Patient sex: M
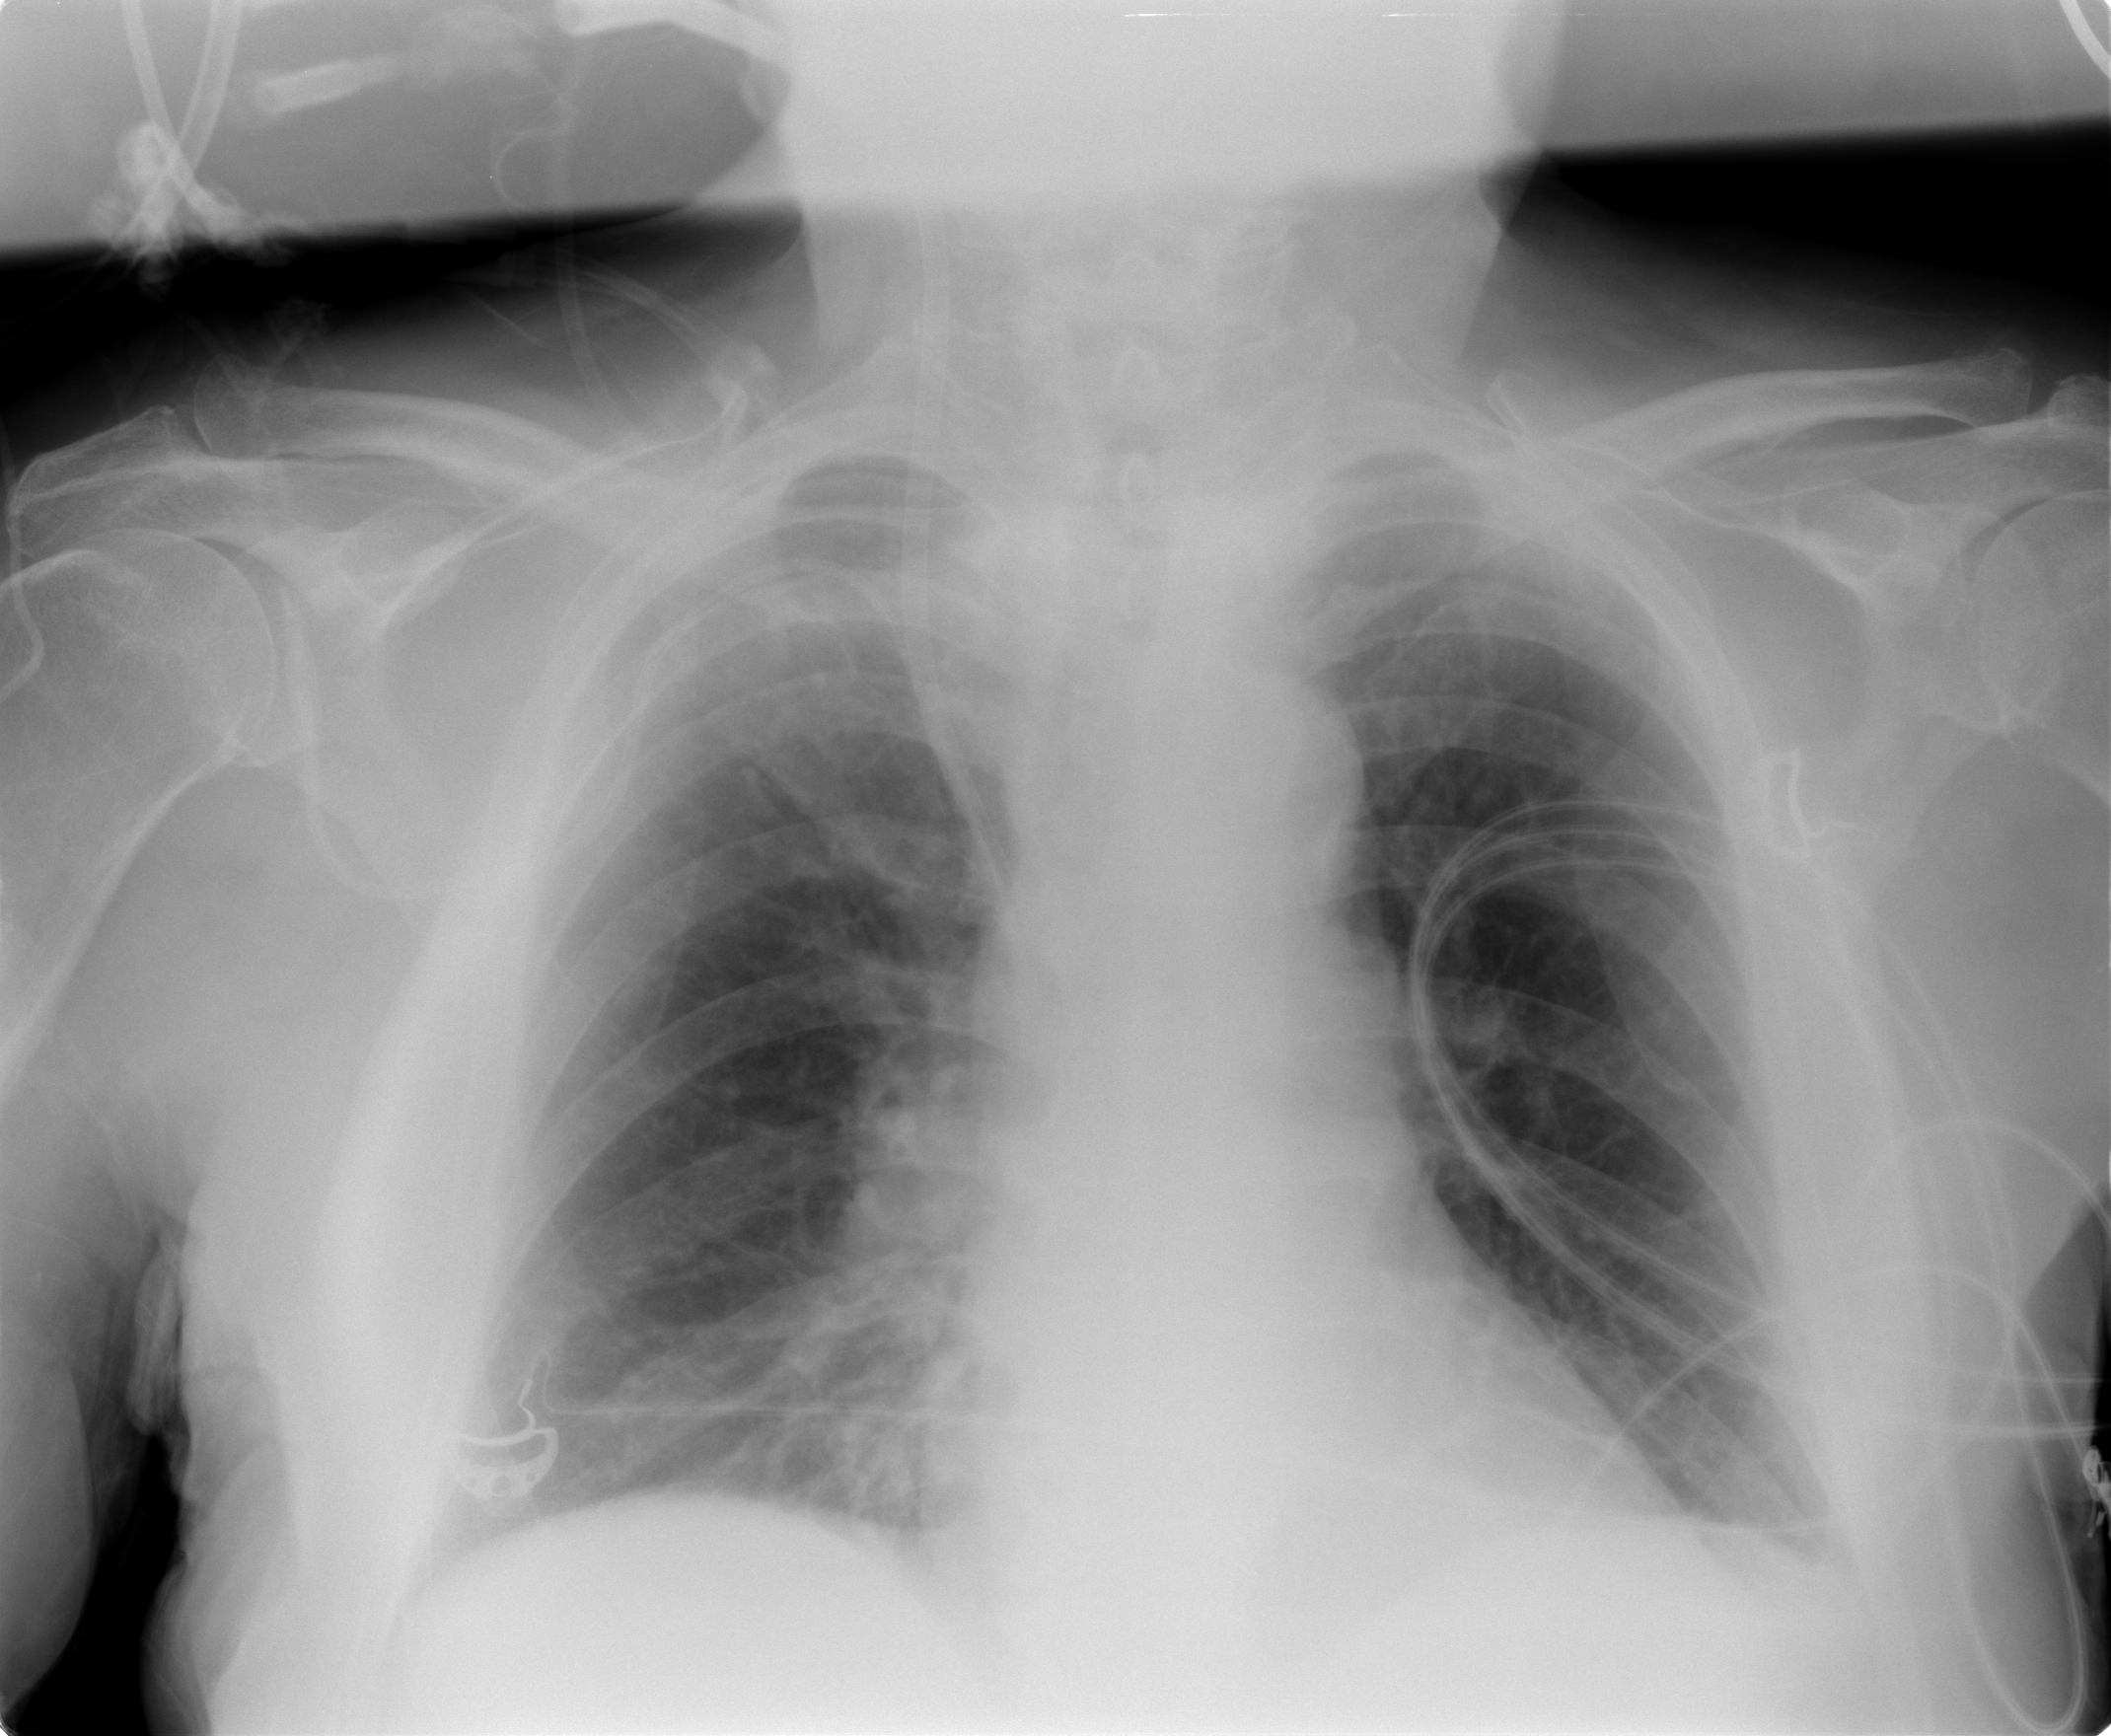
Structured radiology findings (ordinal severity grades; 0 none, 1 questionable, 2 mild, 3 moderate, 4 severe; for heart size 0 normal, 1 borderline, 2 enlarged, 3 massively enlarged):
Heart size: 0
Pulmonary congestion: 0
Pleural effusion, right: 0
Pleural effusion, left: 0
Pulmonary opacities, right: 2
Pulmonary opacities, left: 0
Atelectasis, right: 0
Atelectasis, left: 0